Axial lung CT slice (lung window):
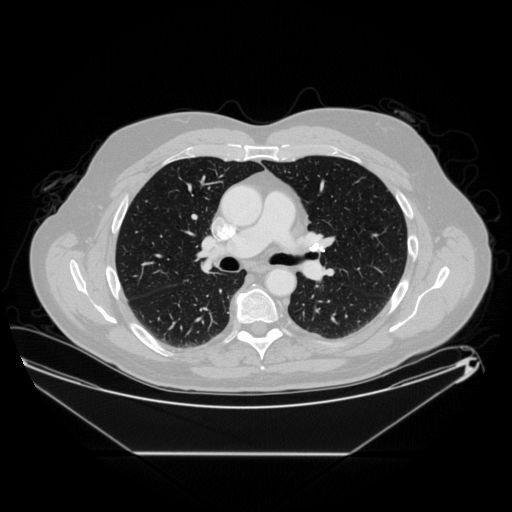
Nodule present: no